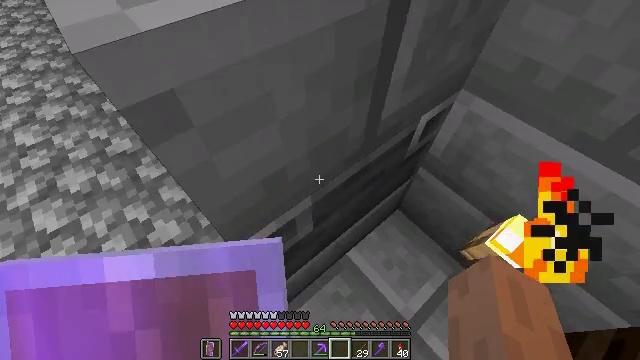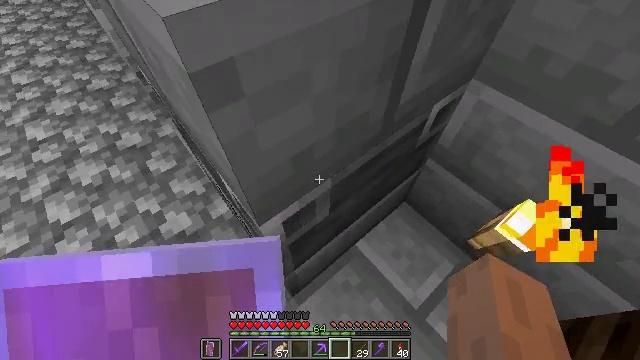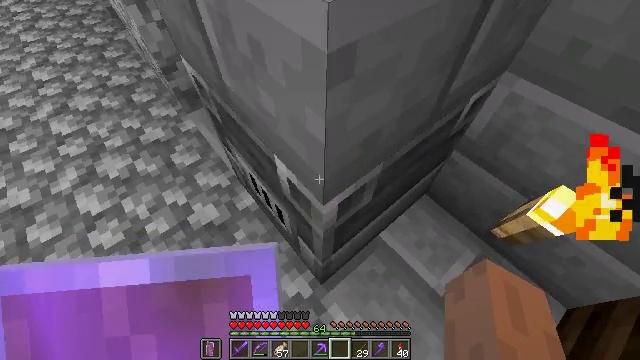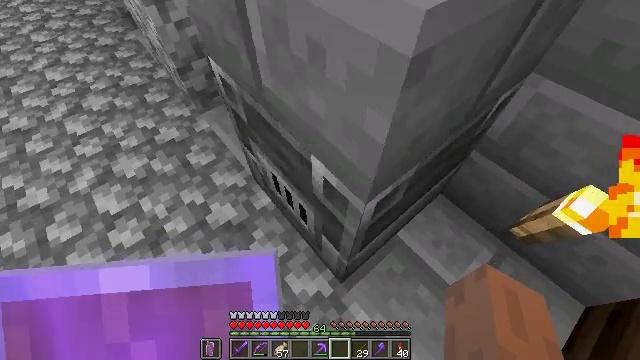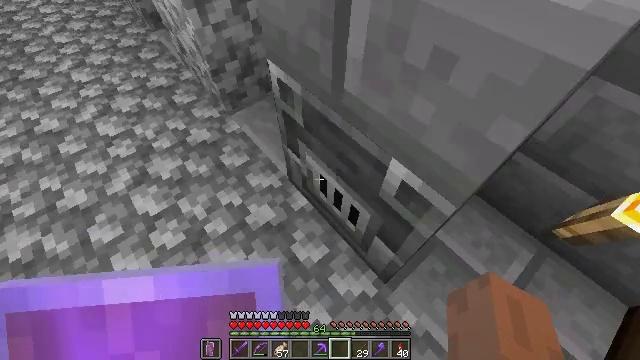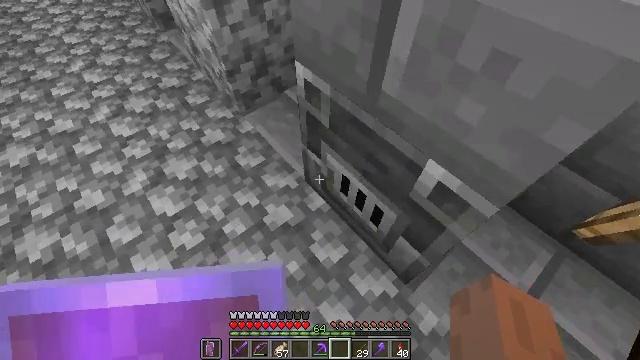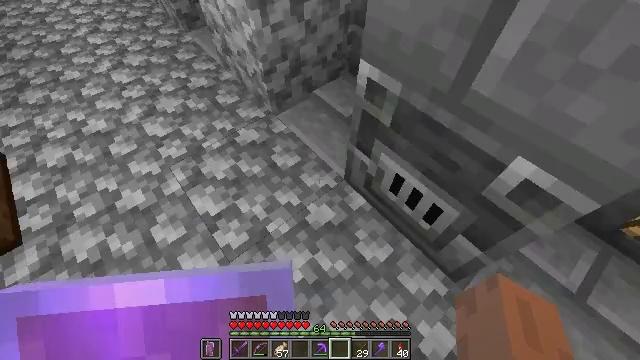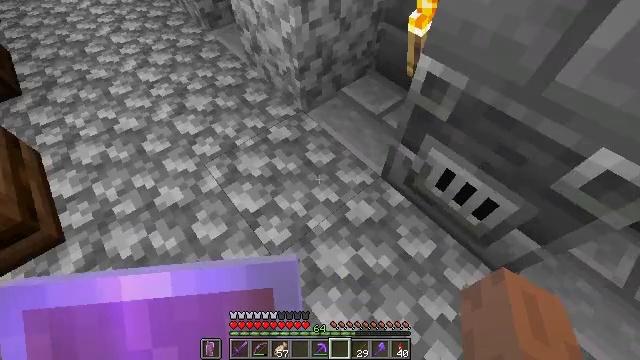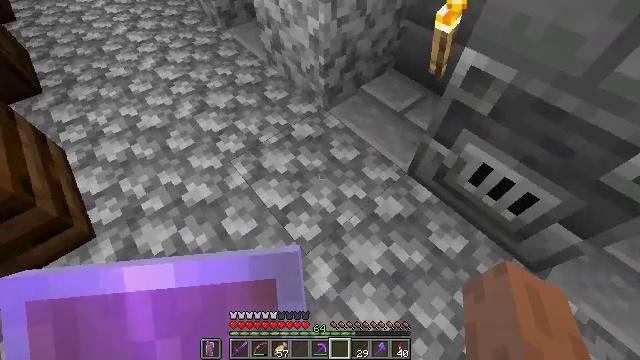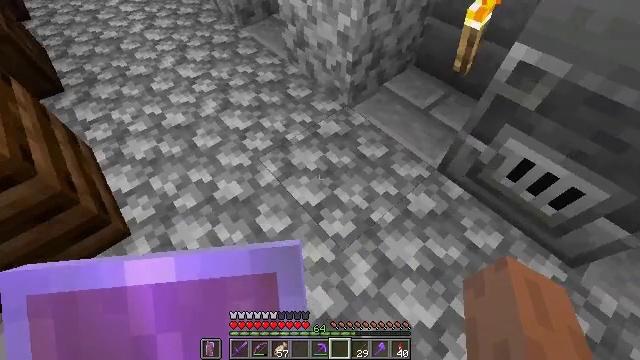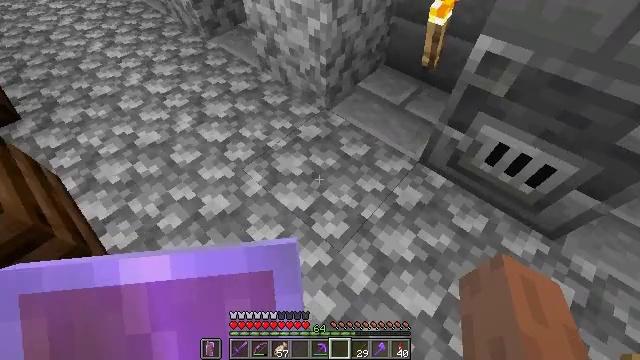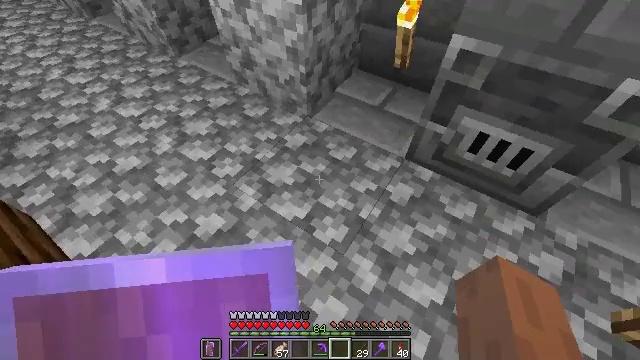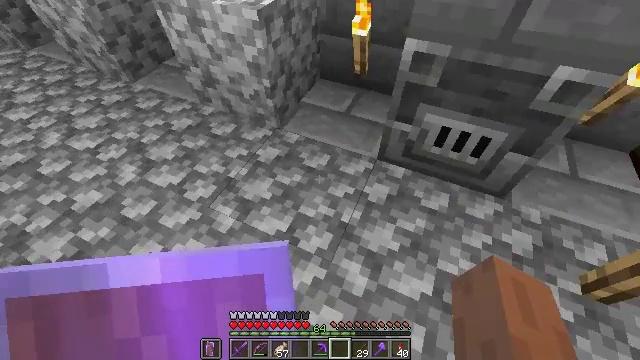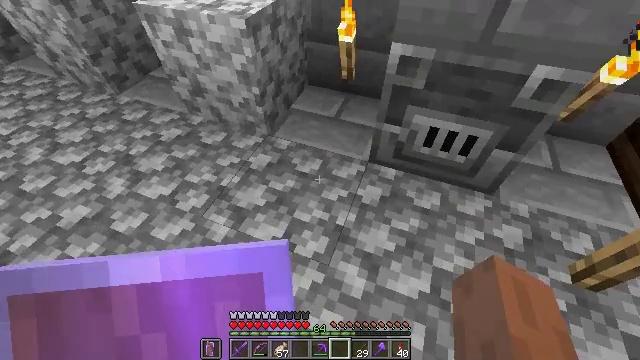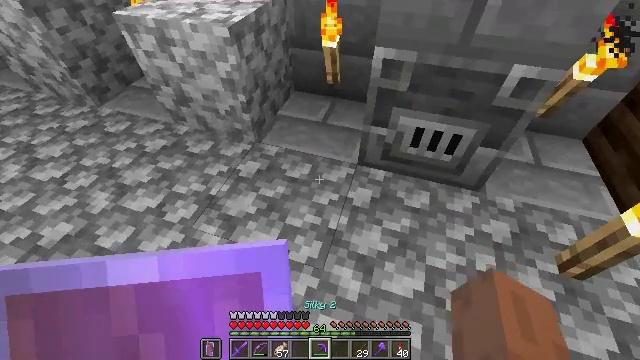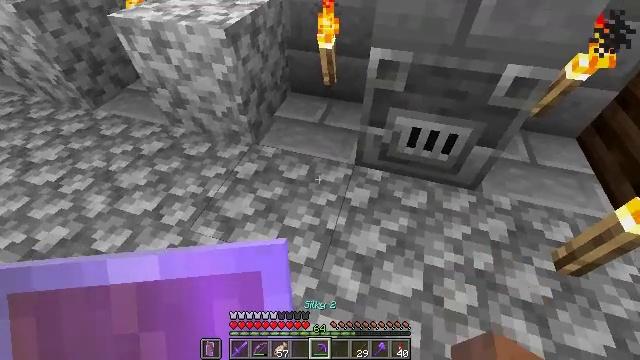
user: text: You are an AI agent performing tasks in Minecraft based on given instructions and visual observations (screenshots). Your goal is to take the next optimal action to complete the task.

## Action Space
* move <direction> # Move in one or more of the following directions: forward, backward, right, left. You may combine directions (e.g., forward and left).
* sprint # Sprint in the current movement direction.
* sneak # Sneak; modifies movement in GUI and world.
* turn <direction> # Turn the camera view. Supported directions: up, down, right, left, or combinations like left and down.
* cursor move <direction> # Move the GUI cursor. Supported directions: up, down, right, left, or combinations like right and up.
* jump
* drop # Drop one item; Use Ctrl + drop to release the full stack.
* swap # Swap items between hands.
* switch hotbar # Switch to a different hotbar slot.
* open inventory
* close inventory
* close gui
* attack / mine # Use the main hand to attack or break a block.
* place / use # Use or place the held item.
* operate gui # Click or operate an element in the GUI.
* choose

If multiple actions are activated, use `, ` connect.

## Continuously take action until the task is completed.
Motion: motion action
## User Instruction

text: Recycle the blast furnace by breaking it.
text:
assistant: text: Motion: move left
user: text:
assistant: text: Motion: move left
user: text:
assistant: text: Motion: move left
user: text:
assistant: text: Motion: move left
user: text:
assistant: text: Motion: move left
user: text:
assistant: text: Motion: move left
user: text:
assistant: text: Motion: move left
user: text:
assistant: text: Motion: move left
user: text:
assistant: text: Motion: move left
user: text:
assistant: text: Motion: turn right
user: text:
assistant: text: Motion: turn right and up
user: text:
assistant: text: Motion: turn right and up
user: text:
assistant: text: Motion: turn right and up
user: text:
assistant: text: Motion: turn right and up
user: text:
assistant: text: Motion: no_op
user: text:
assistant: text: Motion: move forward, turn right
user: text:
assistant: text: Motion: move forward, turn right and up
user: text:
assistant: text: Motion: move forward, turn right
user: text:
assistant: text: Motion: move forward, turn right
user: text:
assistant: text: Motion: turn right
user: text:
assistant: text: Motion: turn right and down
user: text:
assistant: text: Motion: turn right and down
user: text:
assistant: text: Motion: turn right and down
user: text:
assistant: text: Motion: no_op
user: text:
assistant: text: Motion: no_op
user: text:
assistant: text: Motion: no_op
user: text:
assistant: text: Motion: no_op
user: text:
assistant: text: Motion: no_op
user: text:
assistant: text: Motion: no_op
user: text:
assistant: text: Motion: no_op